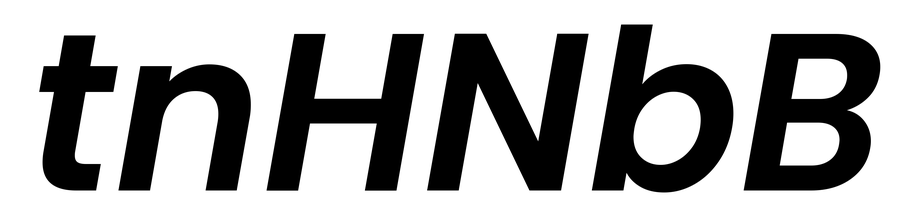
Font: Poppins-SemiBoldItalic